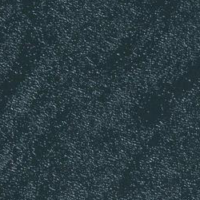
EUNIS habitat code: 14
Species observed at this site:
Sterna hirundo
Phalacrocorax carbo